Aerial crown-view tile of a tropical tree (Barro Colorado Island, Panama), acquired 20241216:
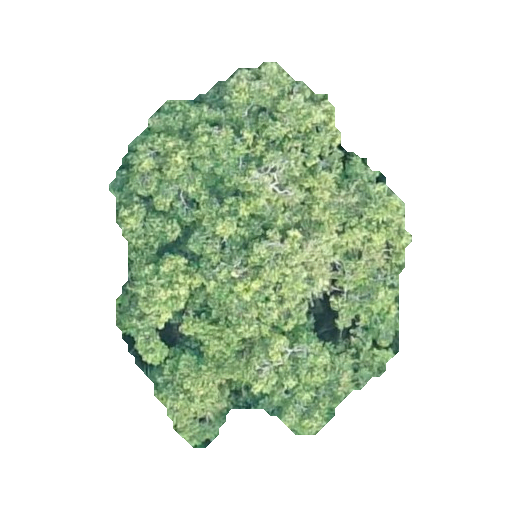
Species: Guatteria lucens
GBIF accepted scientific name: Guatteria lucens
Crown area: 119.111 m²